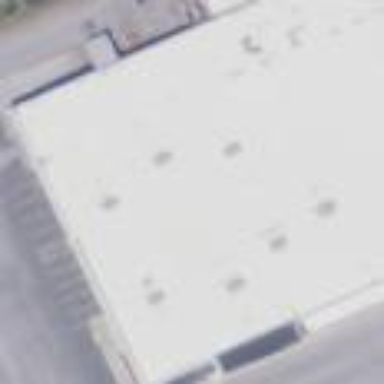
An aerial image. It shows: Retail building.